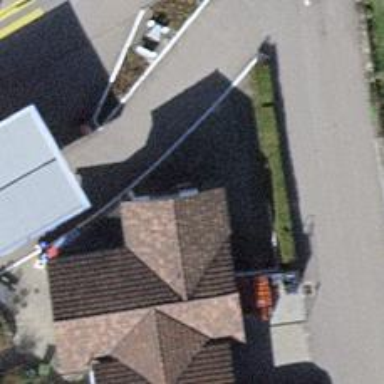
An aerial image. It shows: Kiosk shop.